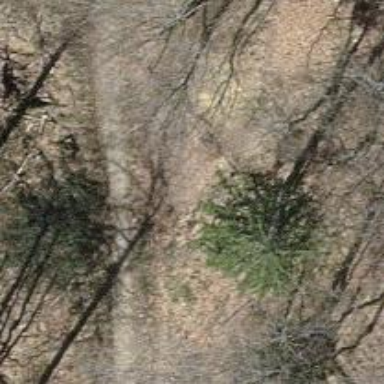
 graded as grade3. This track is used for forestry vehicles."